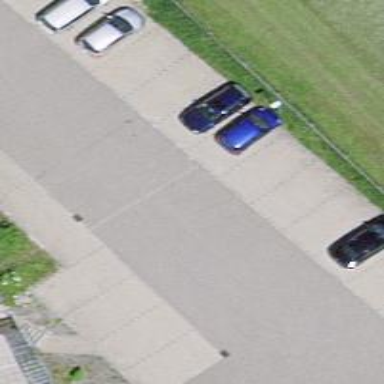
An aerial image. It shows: Parking area with asphalt surface.